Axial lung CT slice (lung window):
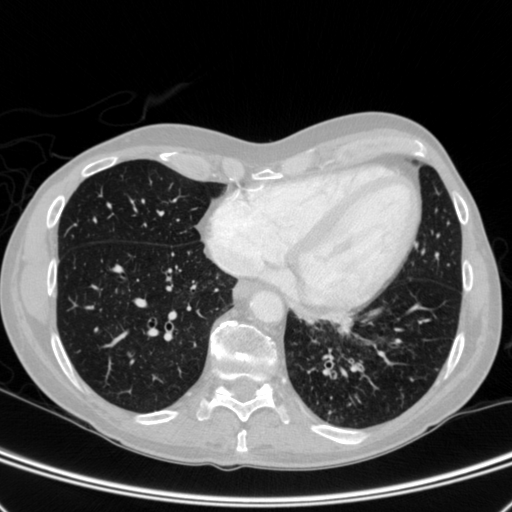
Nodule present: no